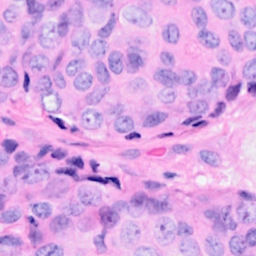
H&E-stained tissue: Breast